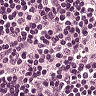
Metastatic tissue present: no